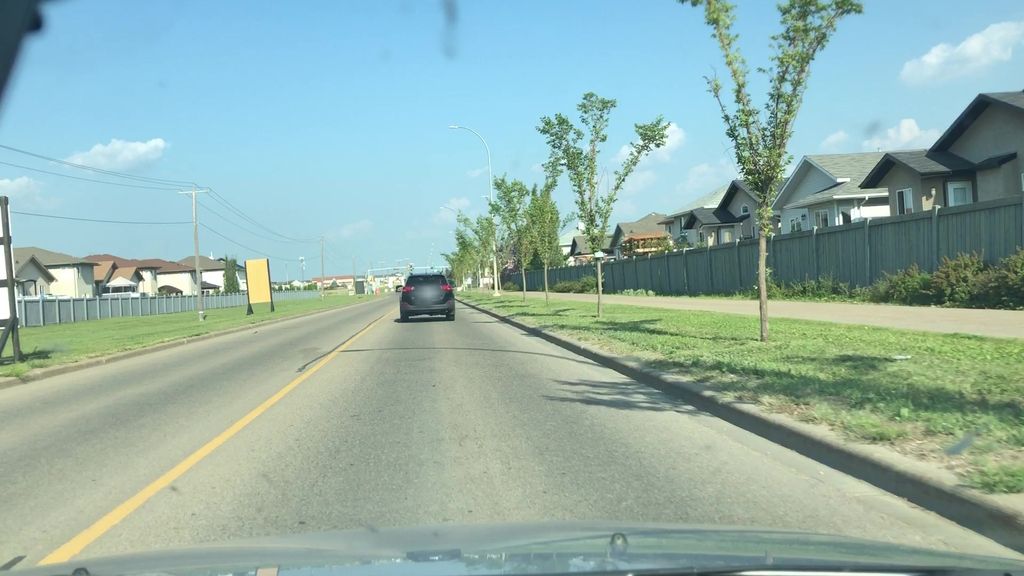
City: edmonton